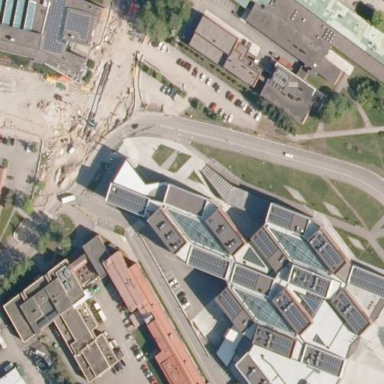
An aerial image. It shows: Part of university building.